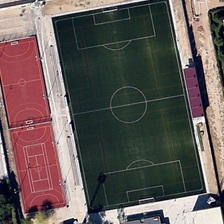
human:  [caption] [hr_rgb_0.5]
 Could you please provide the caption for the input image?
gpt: a football field is near several green trees .

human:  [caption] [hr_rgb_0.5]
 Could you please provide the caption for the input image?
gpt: a football field is near several green trees .

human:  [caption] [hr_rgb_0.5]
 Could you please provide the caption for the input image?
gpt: a football field is near several green trees .

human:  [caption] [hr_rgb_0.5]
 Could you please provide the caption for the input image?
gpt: a football field is near several green trees .

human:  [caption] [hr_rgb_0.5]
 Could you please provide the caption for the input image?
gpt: a football field is near several green trees .